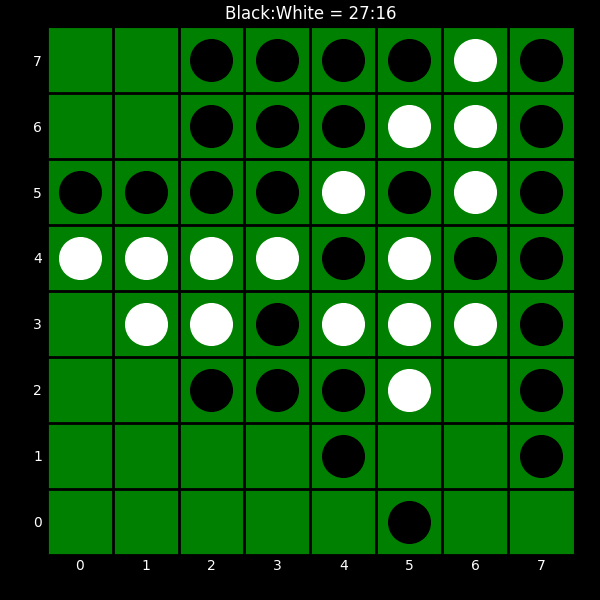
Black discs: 27
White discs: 16